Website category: sports
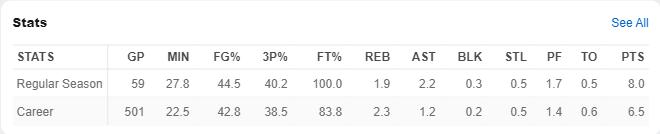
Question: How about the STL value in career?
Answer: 0.5

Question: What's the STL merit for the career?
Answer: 0.5

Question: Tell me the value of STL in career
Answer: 0.5

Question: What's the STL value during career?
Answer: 0.5

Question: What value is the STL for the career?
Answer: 0.5

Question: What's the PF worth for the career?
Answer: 1.4

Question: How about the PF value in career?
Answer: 1.4

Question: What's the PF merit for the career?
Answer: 1.4

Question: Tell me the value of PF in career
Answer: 1.4

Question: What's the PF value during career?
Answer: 1.4

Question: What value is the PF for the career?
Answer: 1.4

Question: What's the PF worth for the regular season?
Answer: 1.7

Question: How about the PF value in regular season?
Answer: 1.7

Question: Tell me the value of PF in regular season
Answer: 1.7

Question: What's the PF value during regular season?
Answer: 1.7

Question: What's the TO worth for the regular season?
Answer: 0.5

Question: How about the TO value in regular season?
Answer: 0.5

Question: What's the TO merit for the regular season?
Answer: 0.5

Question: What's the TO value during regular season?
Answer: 0.5

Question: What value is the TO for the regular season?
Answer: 0.5

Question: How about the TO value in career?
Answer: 0.6

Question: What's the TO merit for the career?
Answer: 0.6

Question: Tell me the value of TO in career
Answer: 0.6

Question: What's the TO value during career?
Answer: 0.6

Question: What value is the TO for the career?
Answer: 0.6

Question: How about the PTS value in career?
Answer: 6.5

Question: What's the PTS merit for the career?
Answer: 6.5

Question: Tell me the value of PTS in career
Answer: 6.5

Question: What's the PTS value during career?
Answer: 6.5

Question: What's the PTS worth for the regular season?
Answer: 8.0

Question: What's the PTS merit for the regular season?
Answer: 8.0

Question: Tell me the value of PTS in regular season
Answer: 8.0

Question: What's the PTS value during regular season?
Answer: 8.0

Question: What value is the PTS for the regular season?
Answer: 8.0